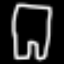
Label: pants